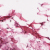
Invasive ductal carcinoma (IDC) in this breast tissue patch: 0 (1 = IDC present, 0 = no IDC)